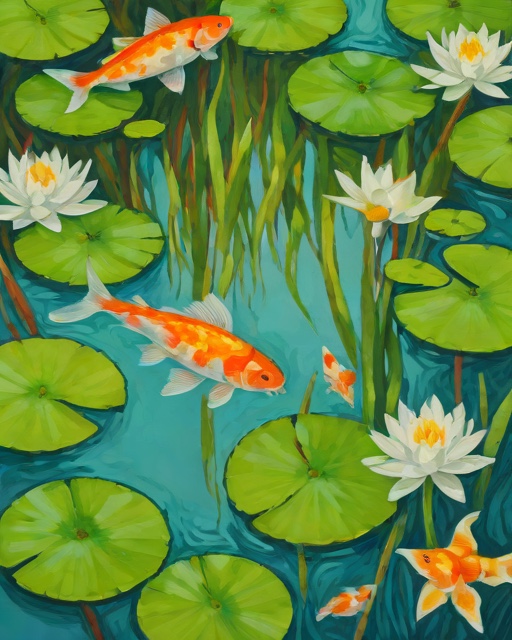
Category: Pets